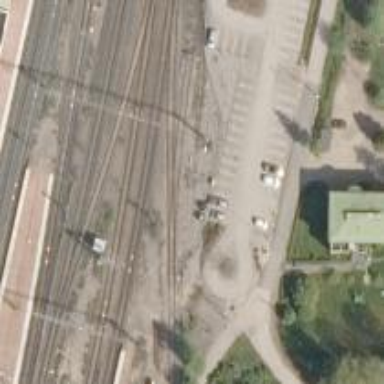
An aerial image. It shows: Rail yard with railway tracks. The yard is equipped with derails.